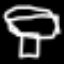
Label: mushroom